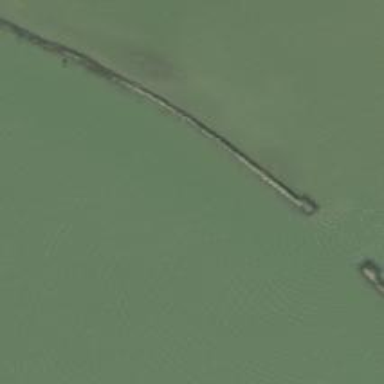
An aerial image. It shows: Breakwater structure.